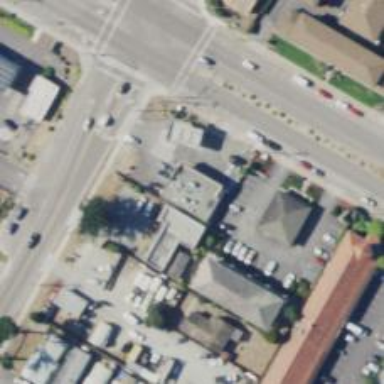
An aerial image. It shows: Convenience shop.